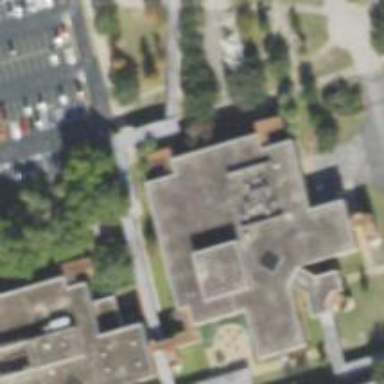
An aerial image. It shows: College building.